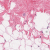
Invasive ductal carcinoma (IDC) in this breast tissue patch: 0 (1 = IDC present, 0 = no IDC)